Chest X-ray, PA view. Patient: 62 years old, sex M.
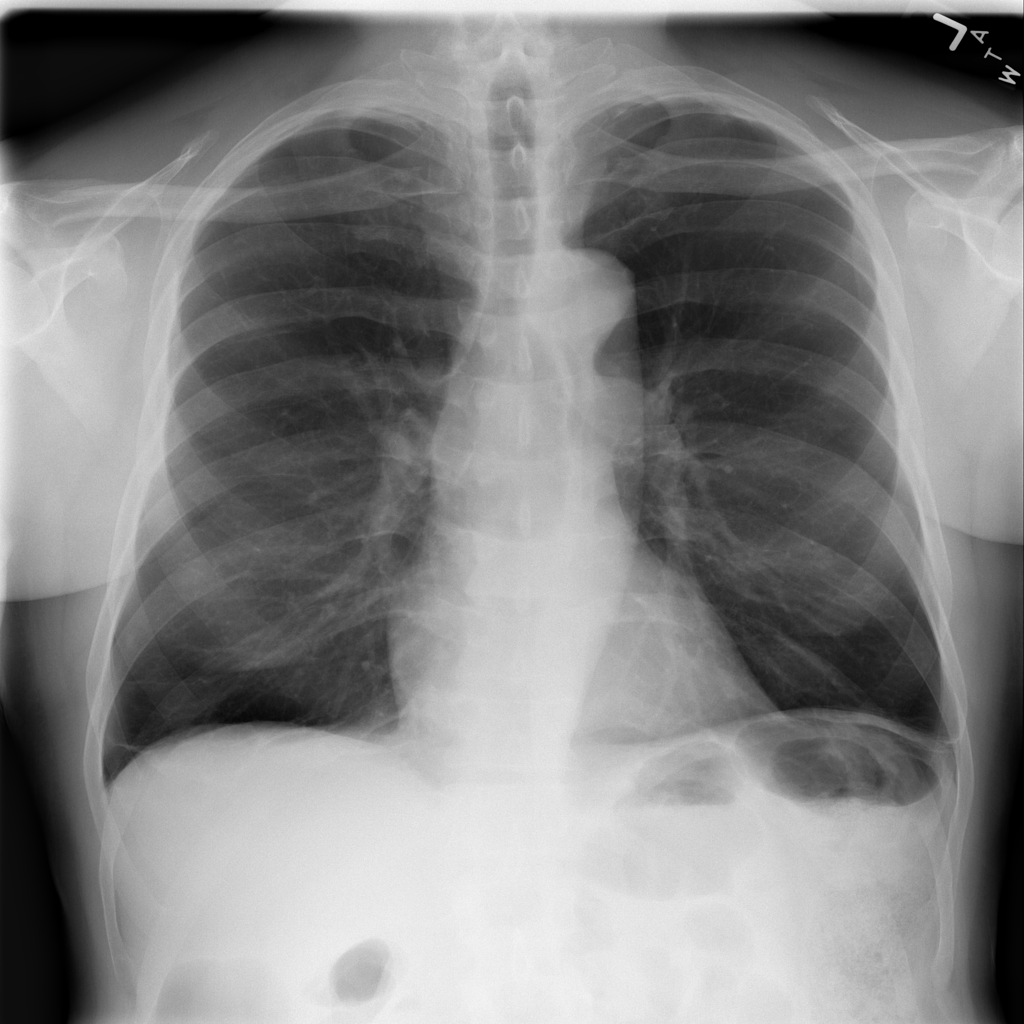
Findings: Atelectasis